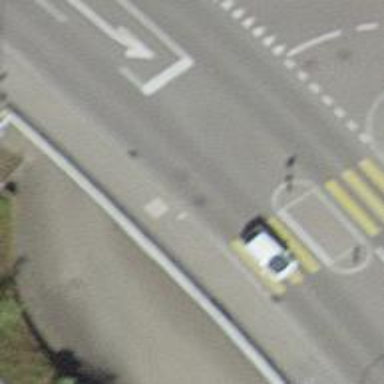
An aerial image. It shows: Bus stop with platform for public transport.